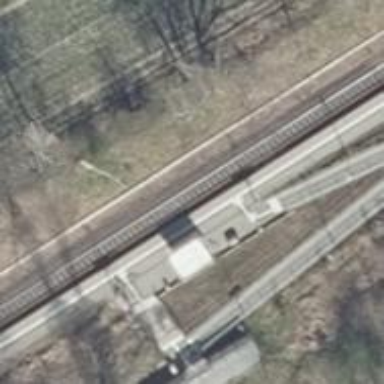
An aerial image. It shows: Public transport stop position along the railway.